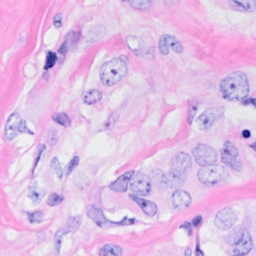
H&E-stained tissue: Breast